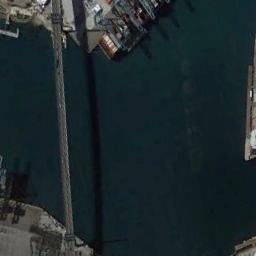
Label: bridge